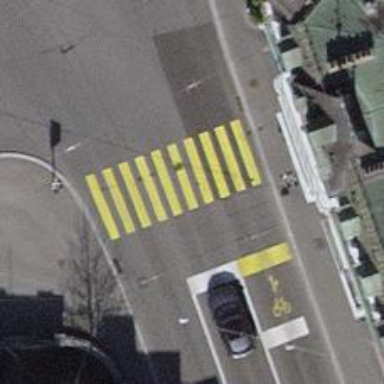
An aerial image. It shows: Asphalt footway with marked crossing equipped with traffic signals.